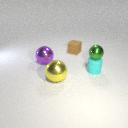
small cyan rubber cylinder below small green metal sphere